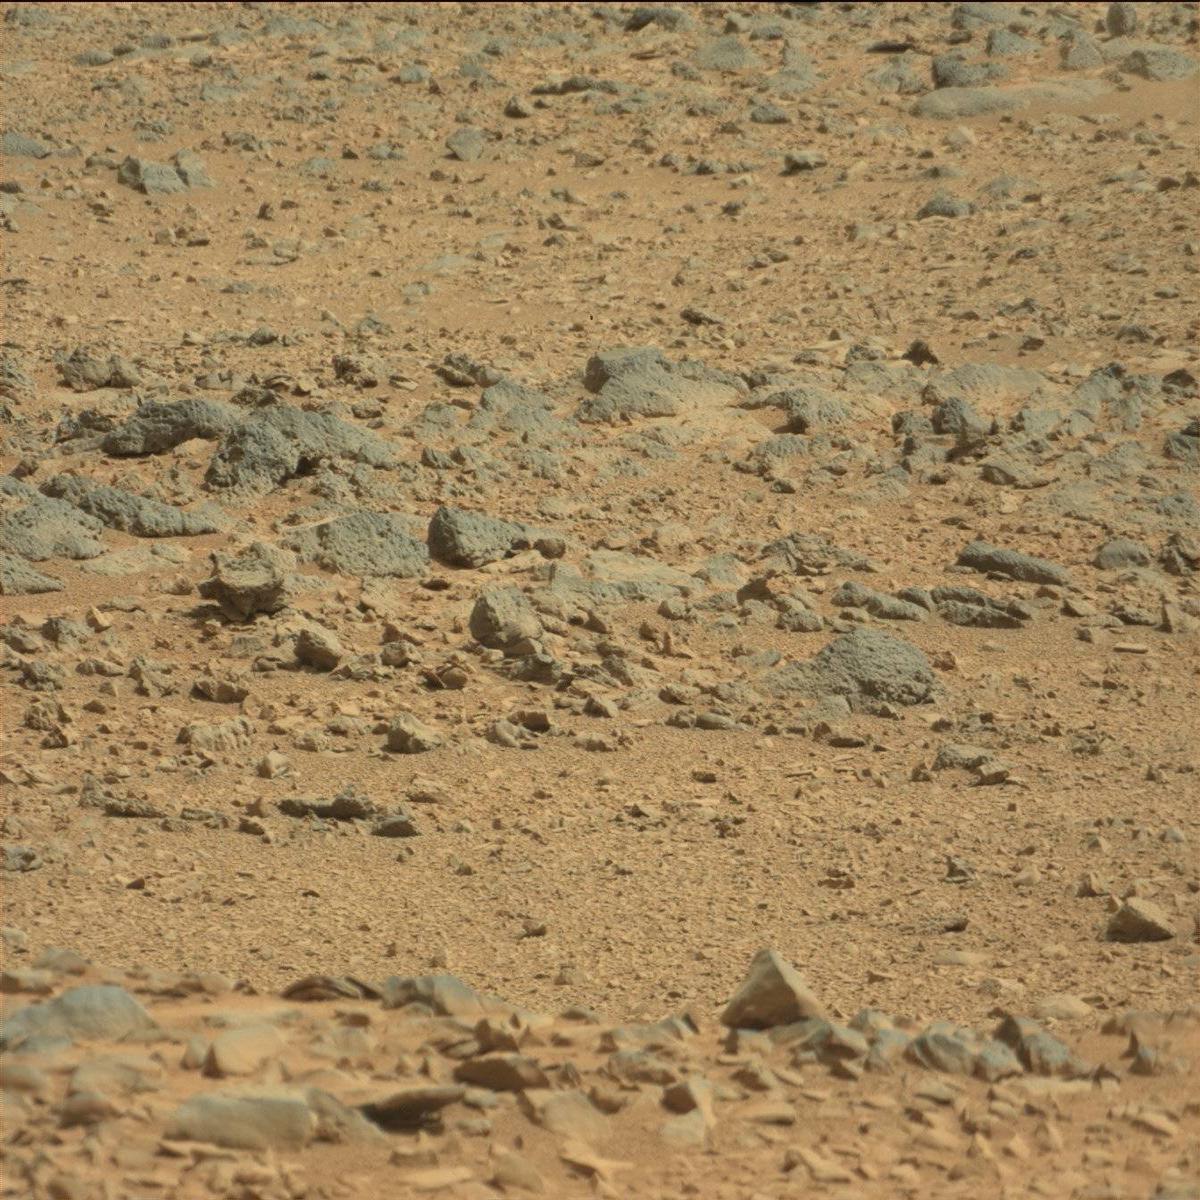
Terrain classes present: Bedrock, Sand / Soil